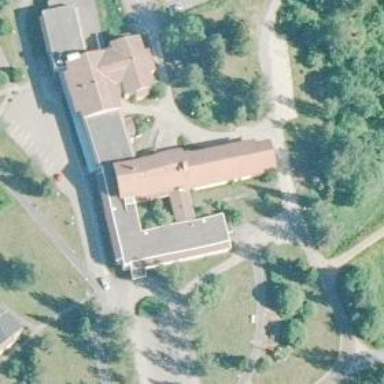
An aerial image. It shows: Nursing home building.